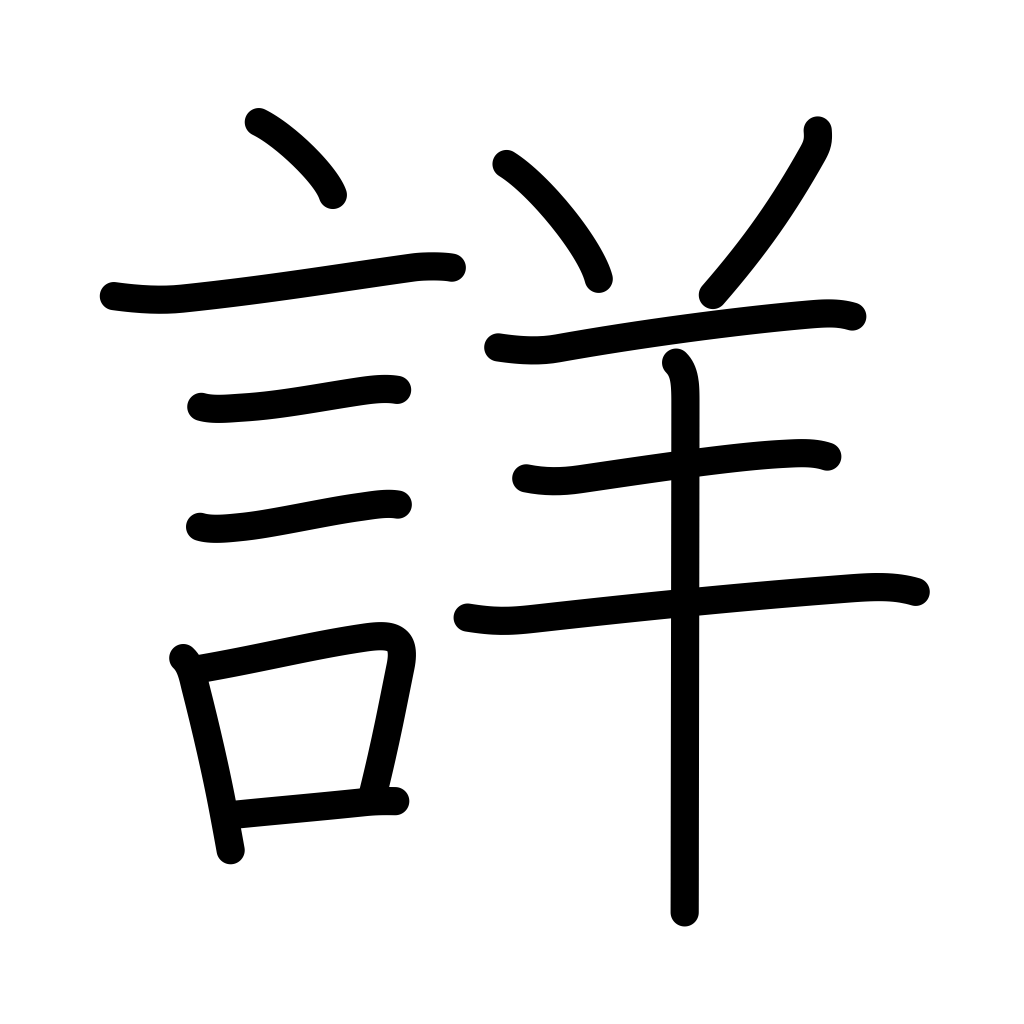
Meaning: detailed, full, minute, accurate, well-informed